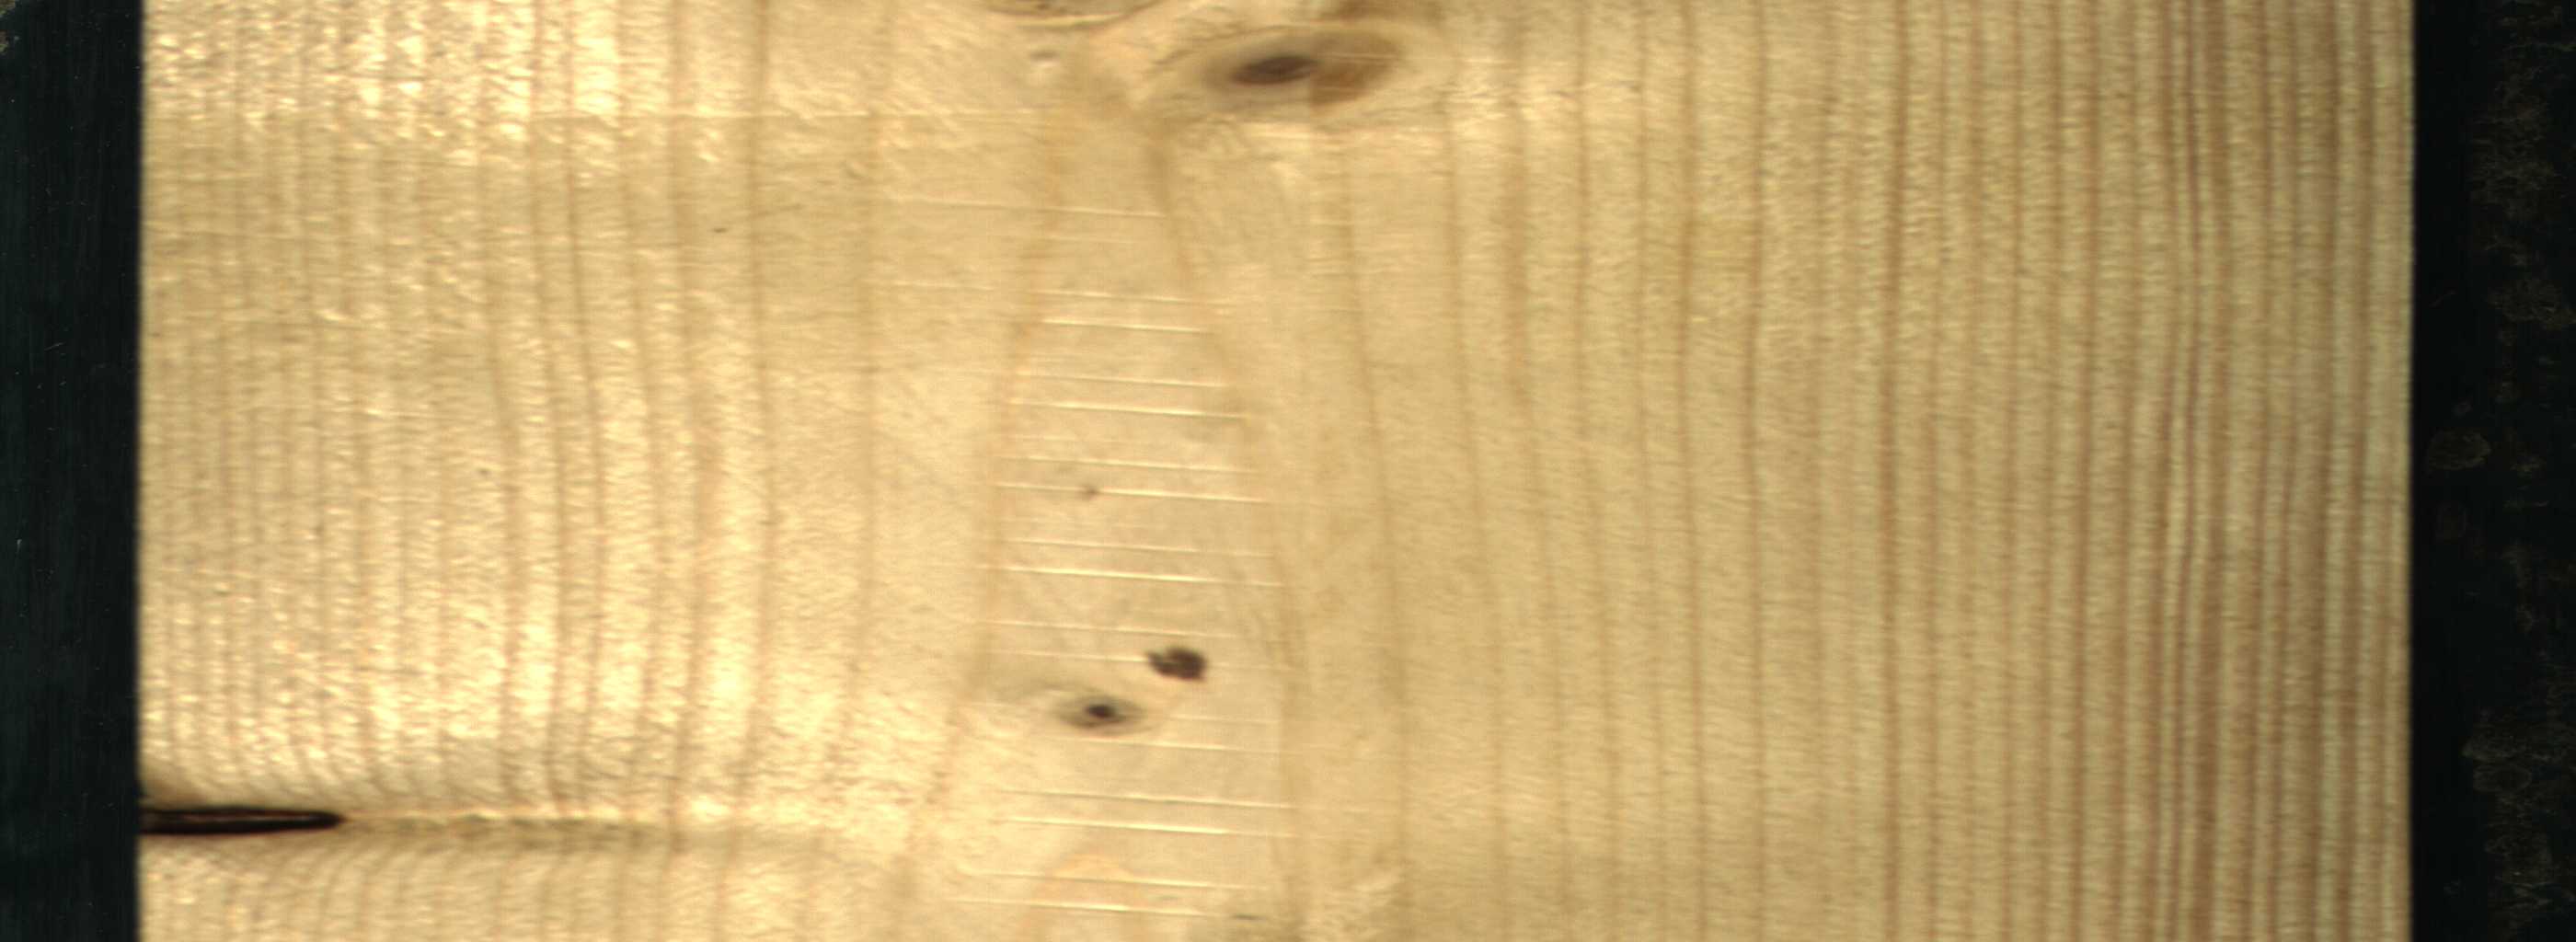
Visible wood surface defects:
resin
Dead_Knot
Live_Knot
Live_Knot